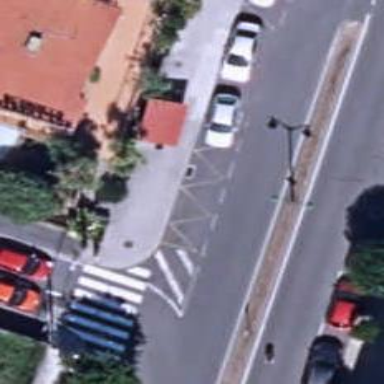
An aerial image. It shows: Bus stop with platform for public transport.